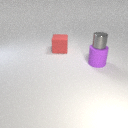
large red rubber cube to the left of large purple rubber cylinder